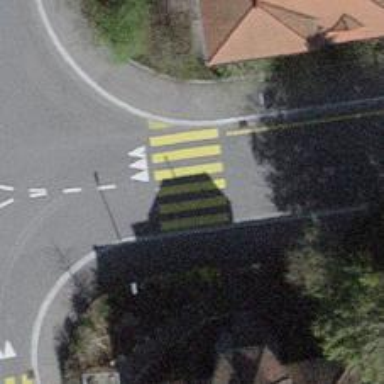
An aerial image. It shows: Footway with zebra crossing.